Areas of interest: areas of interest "Scenic Spot"
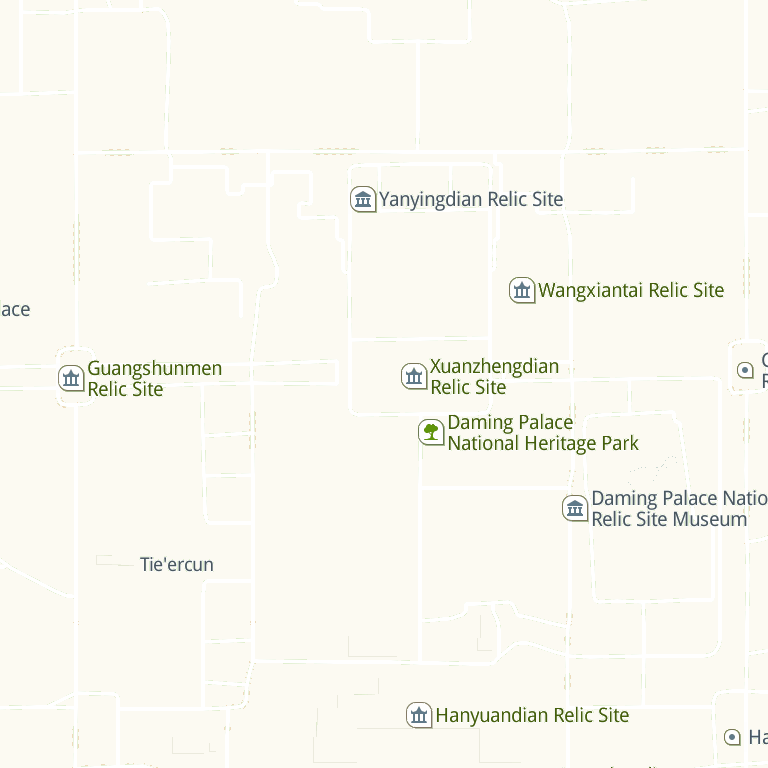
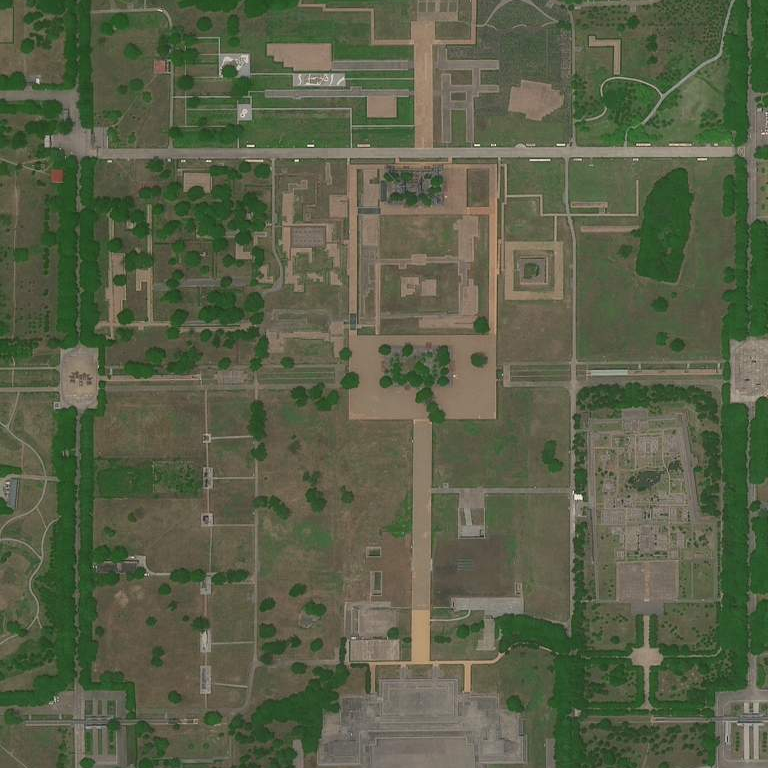